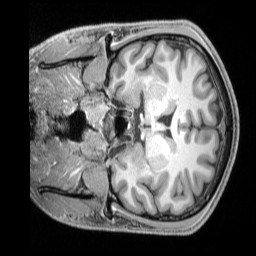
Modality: T1w
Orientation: coronal
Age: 27
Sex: male
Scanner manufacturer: siemens
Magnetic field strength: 3 T
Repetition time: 2 s
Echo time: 0.00212 s